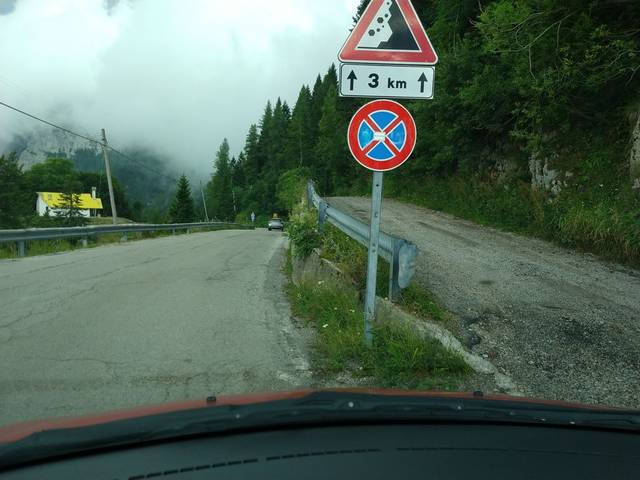
Region: Italy
Coordinates: 45.879, 11.303